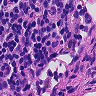
Metastatic tissue present: no